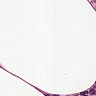
Metastatic tissue present: no